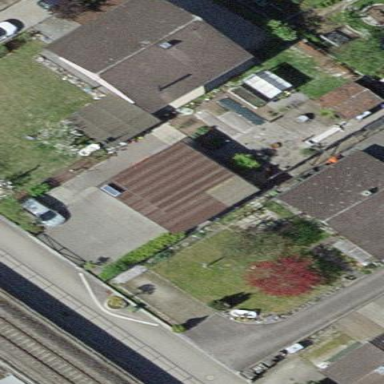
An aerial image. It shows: Garage.